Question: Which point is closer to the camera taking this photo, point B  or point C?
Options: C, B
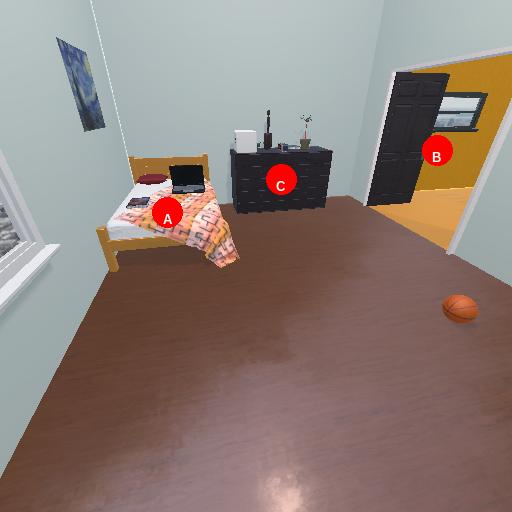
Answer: C